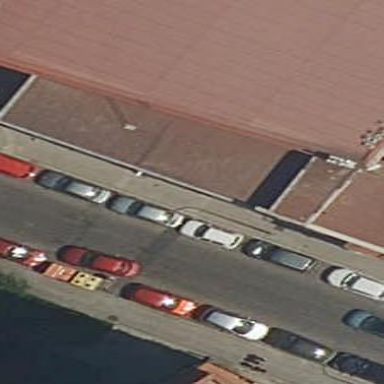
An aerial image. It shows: Part of building.